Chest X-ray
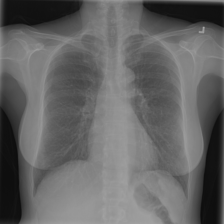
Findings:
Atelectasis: negative
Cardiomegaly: negative
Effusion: negative
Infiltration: negative
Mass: negative
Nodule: negative
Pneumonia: negative
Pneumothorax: negative
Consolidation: negative
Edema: negative
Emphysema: negative
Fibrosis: negative
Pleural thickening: negative
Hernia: negative